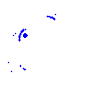
Particle: pion